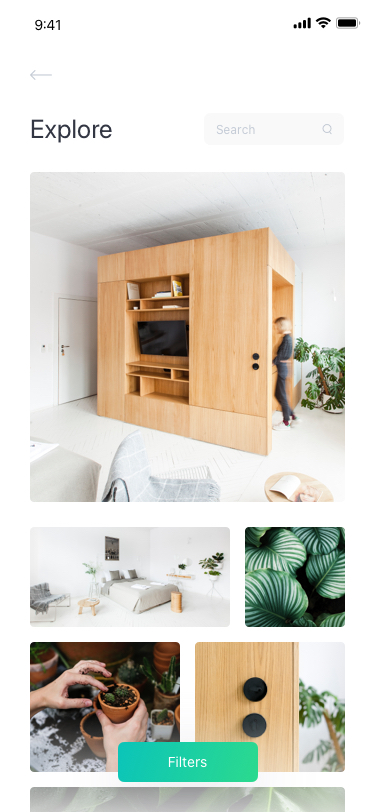
Text in this UI design:
Filters
Search
Explore